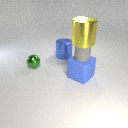
large yellow metal cylinder above small gray rubber cylinder